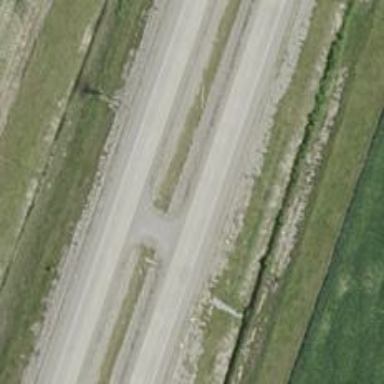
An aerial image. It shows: Service road.